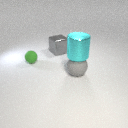
large gray rubber sphere in front of small green rubber sphere